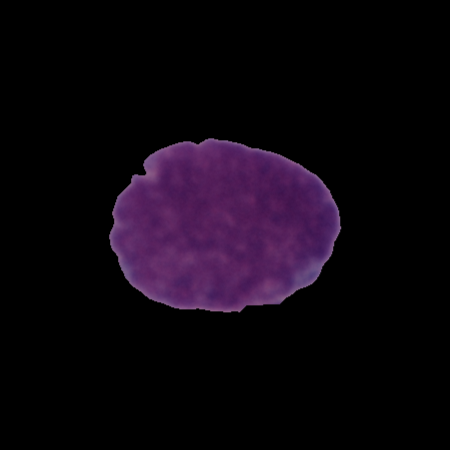
Label: cancer